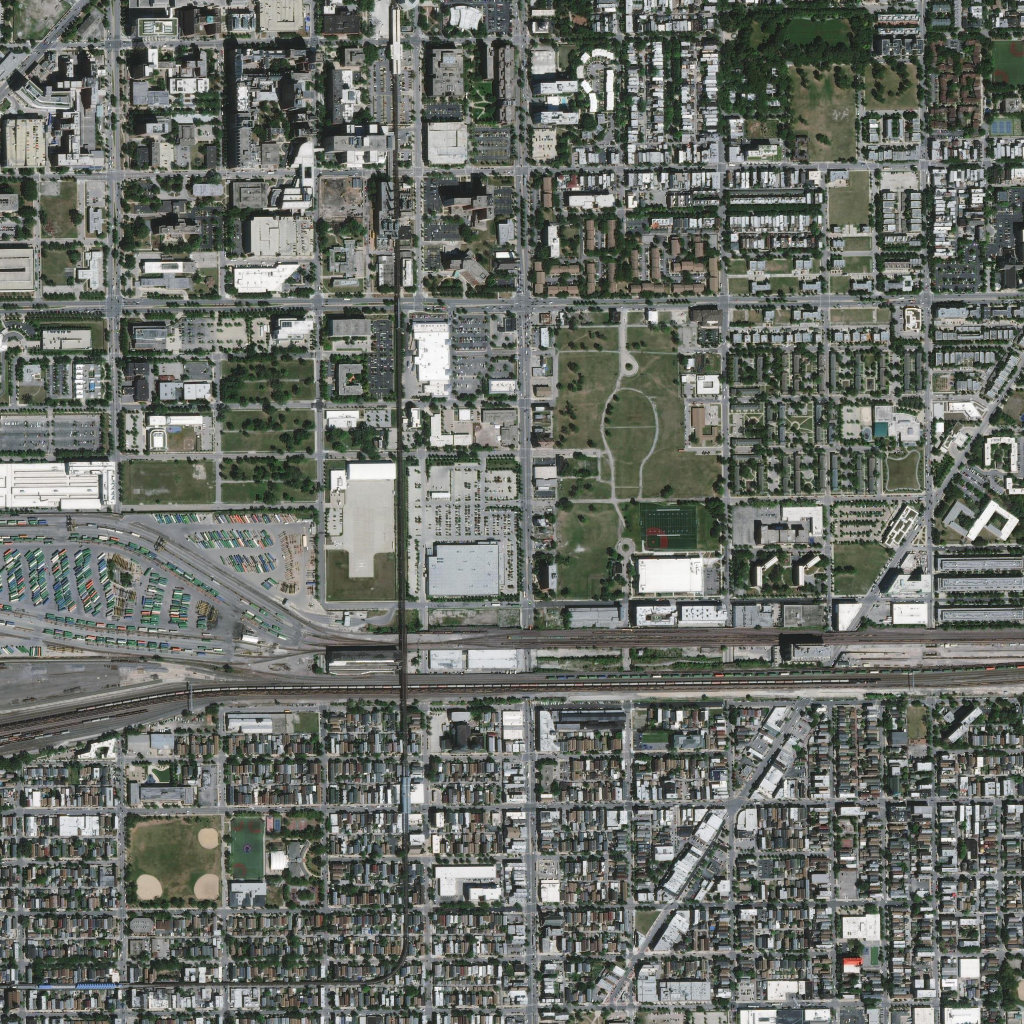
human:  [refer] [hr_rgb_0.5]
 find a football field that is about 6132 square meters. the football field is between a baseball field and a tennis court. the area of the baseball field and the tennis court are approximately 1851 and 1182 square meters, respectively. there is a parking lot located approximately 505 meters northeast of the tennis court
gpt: <box>[[22, 80, 25, 85, 0]]</box>

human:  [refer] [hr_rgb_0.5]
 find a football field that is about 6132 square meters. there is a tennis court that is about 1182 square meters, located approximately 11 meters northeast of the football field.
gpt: <box>[[22, 80, 25, 85, 0]]</box>